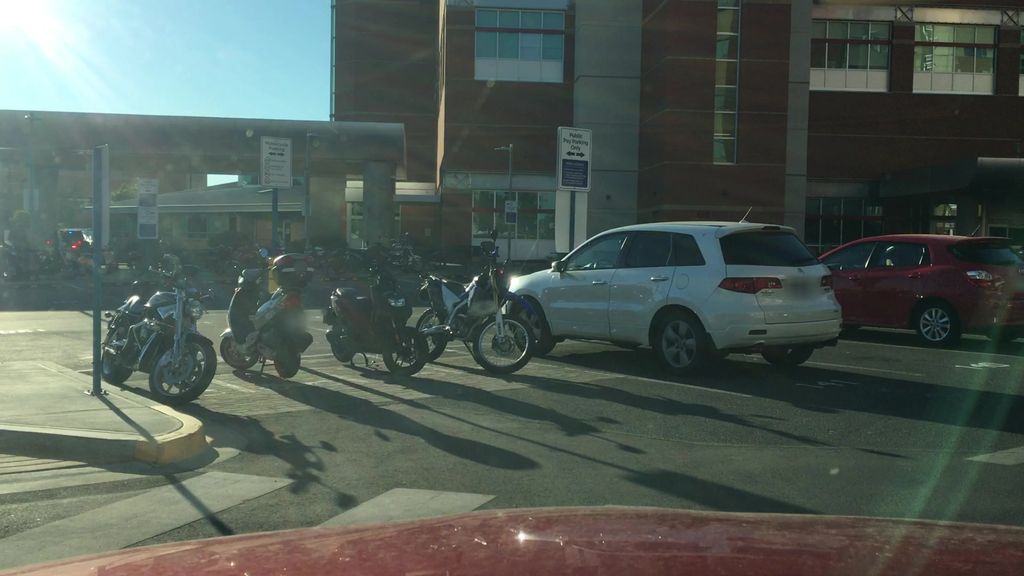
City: victoria